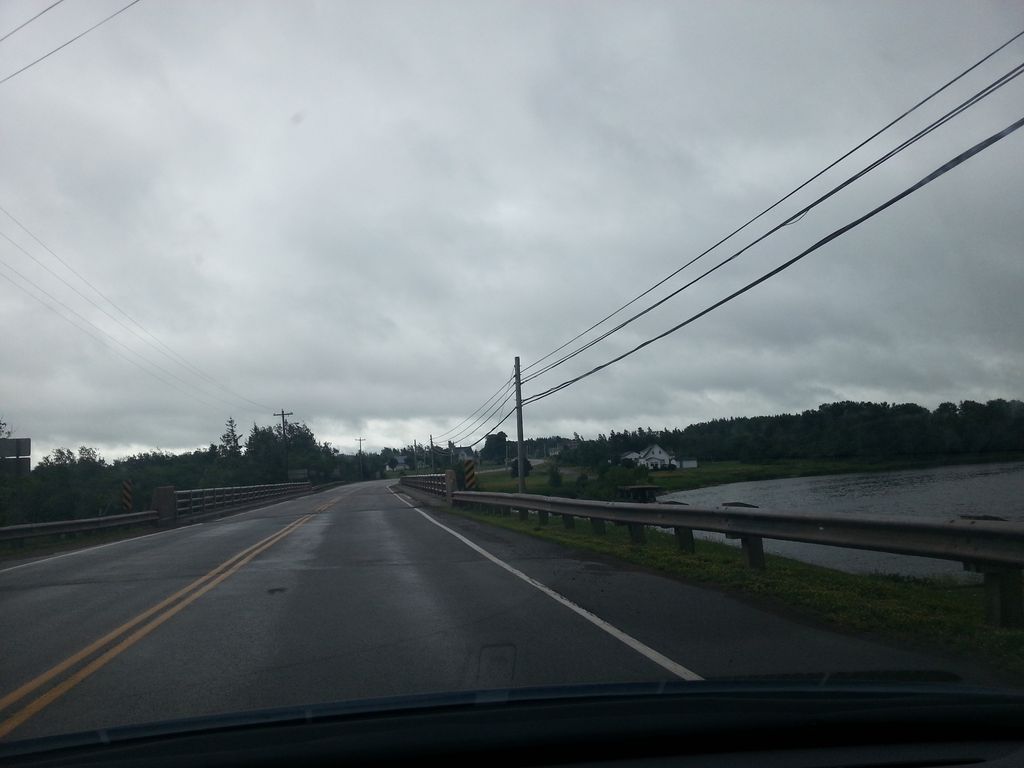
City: charlottetown